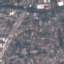
Land use / land cover class: Residential